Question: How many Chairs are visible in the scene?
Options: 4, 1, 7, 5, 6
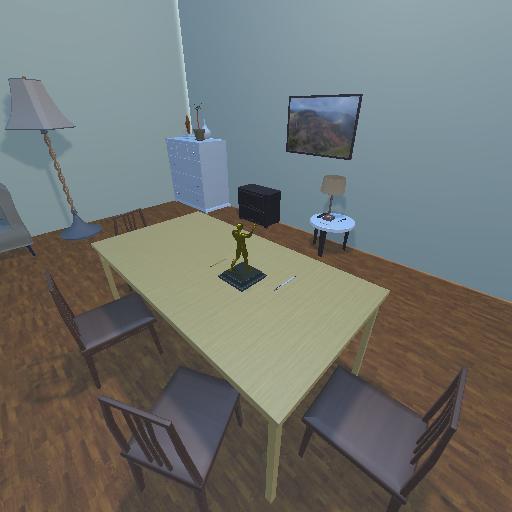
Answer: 4